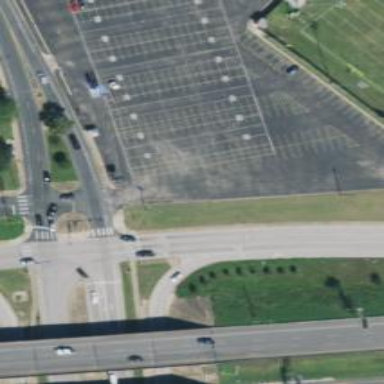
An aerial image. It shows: Secondary road with asphalt surface and frontage road.